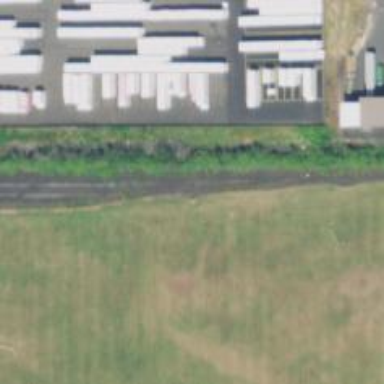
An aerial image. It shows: Abandoned railway.